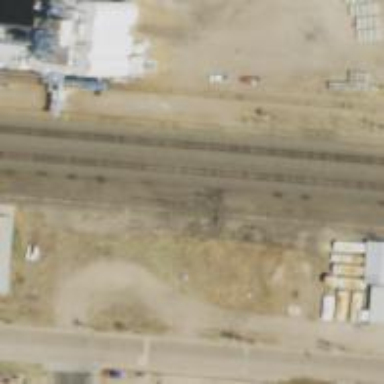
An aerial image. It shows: Railway siding with rails.